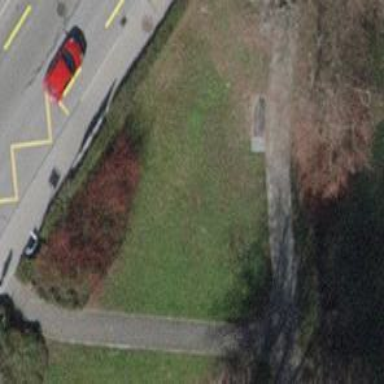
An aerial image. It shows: Bench for seating.